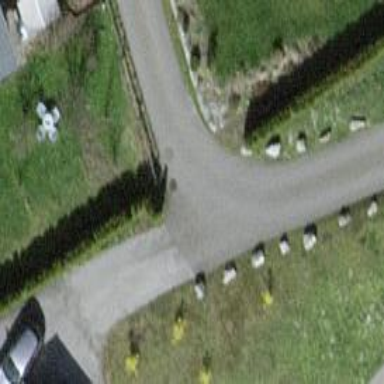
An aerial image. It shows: Residential road paved with concrete.